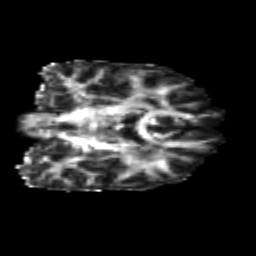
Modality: FA
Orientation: coronal
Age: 26
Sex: female
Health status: healthy
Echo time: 0.074 s